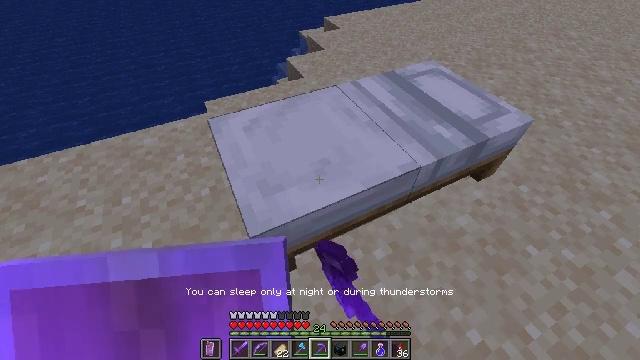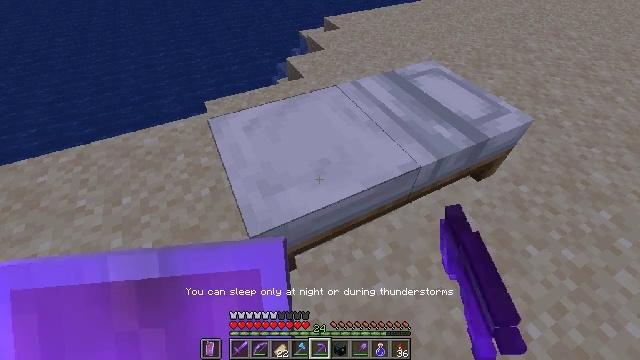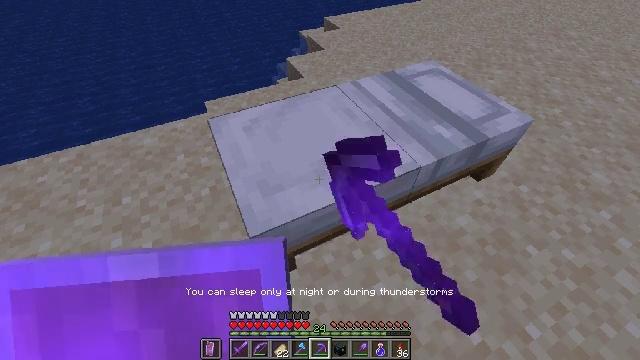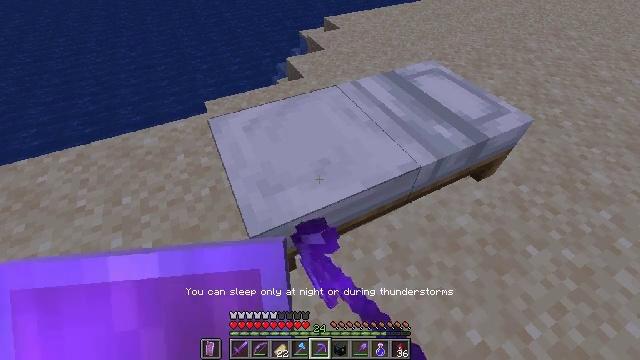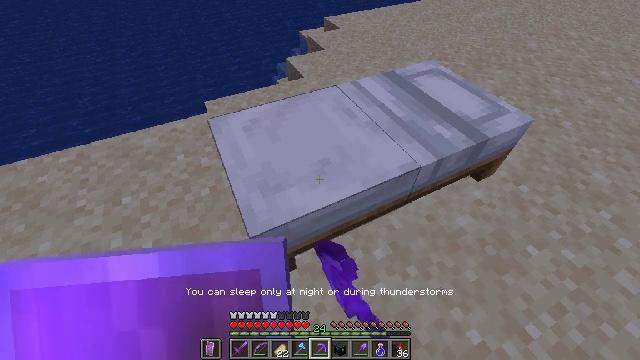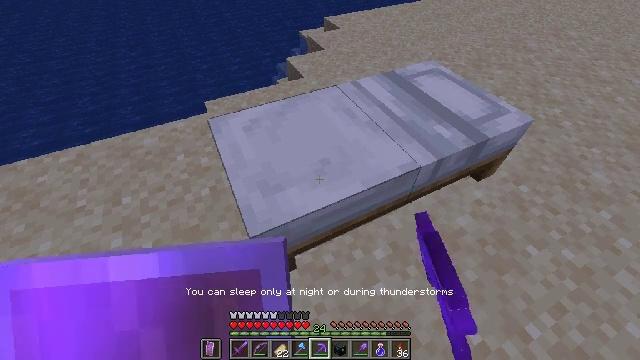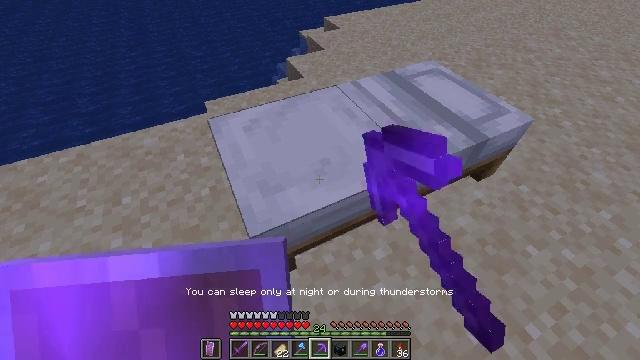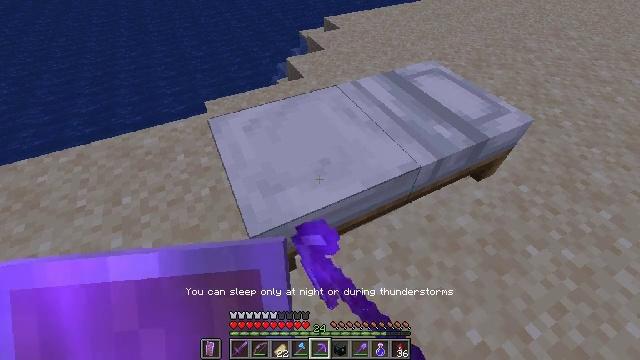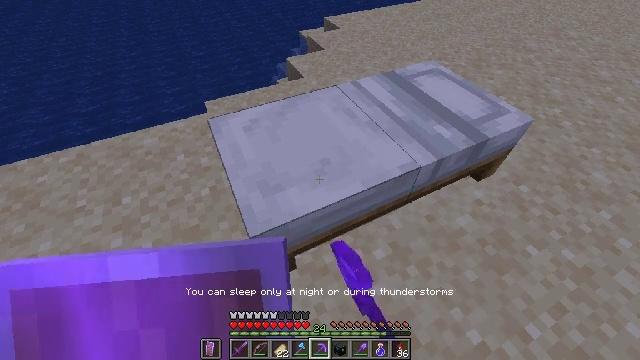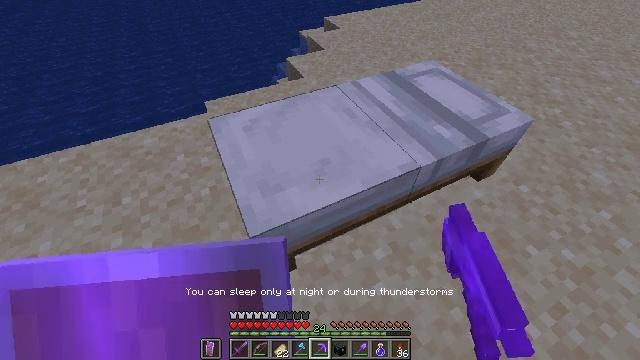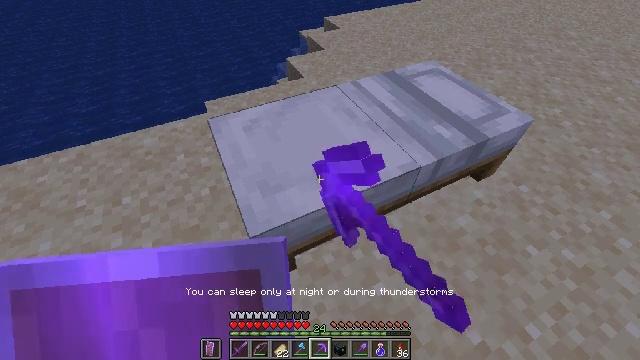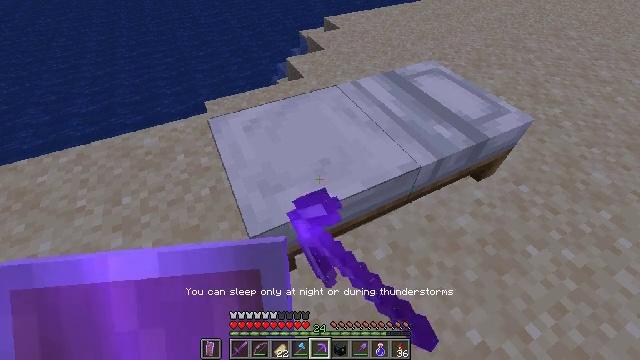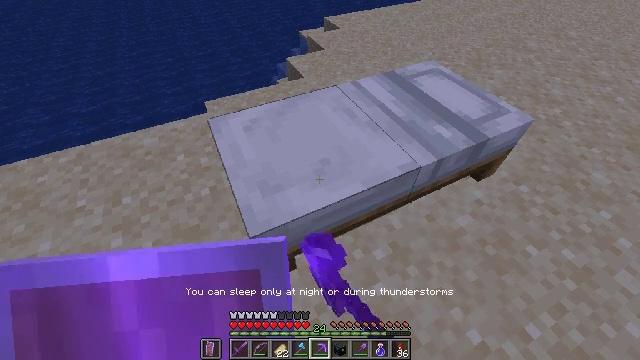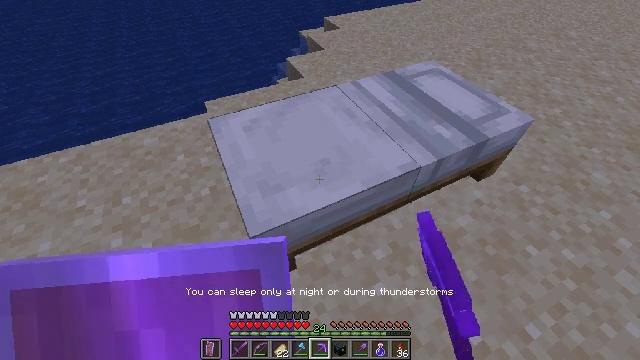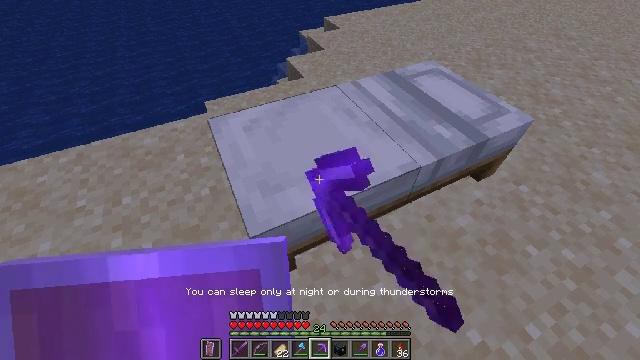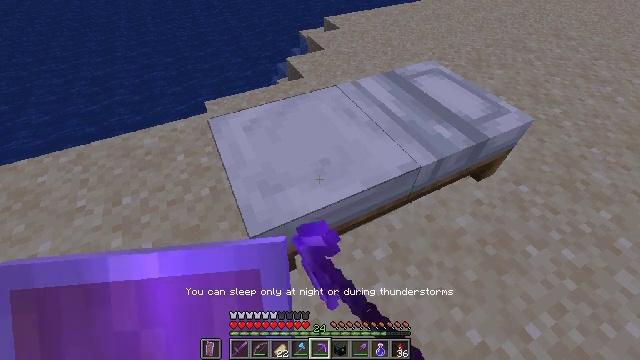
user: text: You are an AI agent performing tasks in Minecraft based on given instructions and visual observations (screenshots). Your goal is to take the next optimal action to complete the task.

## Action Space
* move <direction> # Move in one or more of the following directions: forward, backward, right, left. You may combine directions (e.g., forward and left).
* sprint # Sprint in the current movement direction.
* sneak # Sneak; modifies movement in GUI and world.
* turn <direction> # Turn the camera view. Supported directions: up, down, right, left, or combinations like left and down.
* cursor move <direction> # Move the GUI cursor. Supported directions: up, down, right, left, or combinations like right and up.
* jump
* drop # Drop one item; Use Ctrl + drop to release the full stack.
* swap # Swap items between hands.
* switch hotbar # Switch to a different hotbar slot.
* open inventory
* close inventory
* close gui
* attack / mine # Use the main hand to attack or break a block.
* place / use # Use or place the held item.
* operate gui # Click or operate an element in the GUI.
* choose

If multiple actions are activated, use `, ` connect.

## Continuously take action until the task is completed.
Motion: motion action
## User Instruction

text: Attack the white bed to collect it.
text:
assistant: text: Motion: use / place
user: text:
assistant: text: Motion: use / place
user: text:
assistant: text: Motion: use / place
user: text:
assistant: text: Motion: use / place
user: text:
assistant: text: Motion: use / place
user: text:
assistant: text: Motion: use / place
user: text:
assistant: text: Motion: use / place
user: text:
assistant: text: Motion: use / place
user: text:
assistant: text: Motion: use / place
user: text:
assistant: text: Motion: use / place
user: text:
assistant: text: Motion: use / place
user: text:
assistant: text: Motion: use / place
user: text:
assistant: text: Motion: use / place
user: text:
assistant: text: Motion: use / place
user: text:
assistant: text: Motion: use / place
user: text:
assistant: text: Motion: use / place
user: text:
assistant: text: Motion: use / place
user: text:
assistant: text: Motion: use / place
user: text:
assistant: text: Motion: use / place
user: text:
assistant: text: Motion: use / place
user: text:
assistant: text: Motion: use / place
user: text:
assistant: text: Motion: use / place
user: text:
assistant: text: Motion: use / place
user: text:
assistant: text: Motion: use / place
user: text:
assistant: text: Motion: use / place
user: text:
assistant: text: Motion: use / place
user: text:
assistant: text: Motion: use / place
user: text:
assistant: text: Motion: use / place
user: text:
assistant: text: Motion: use / place
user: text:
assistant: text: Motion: use / place